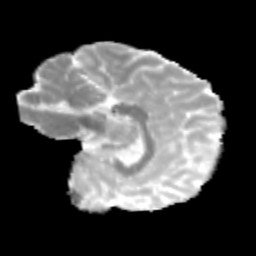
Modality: MD
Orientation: sagittal
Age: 14
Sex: female
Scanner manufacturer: siemens
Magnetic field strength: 3 T
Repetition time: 3.8 s
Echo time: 0.07 s